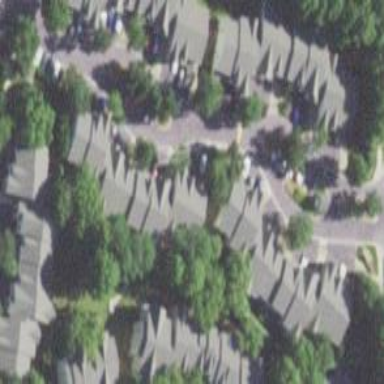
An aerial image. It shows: Residential building.